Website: lowes
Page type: order-returns
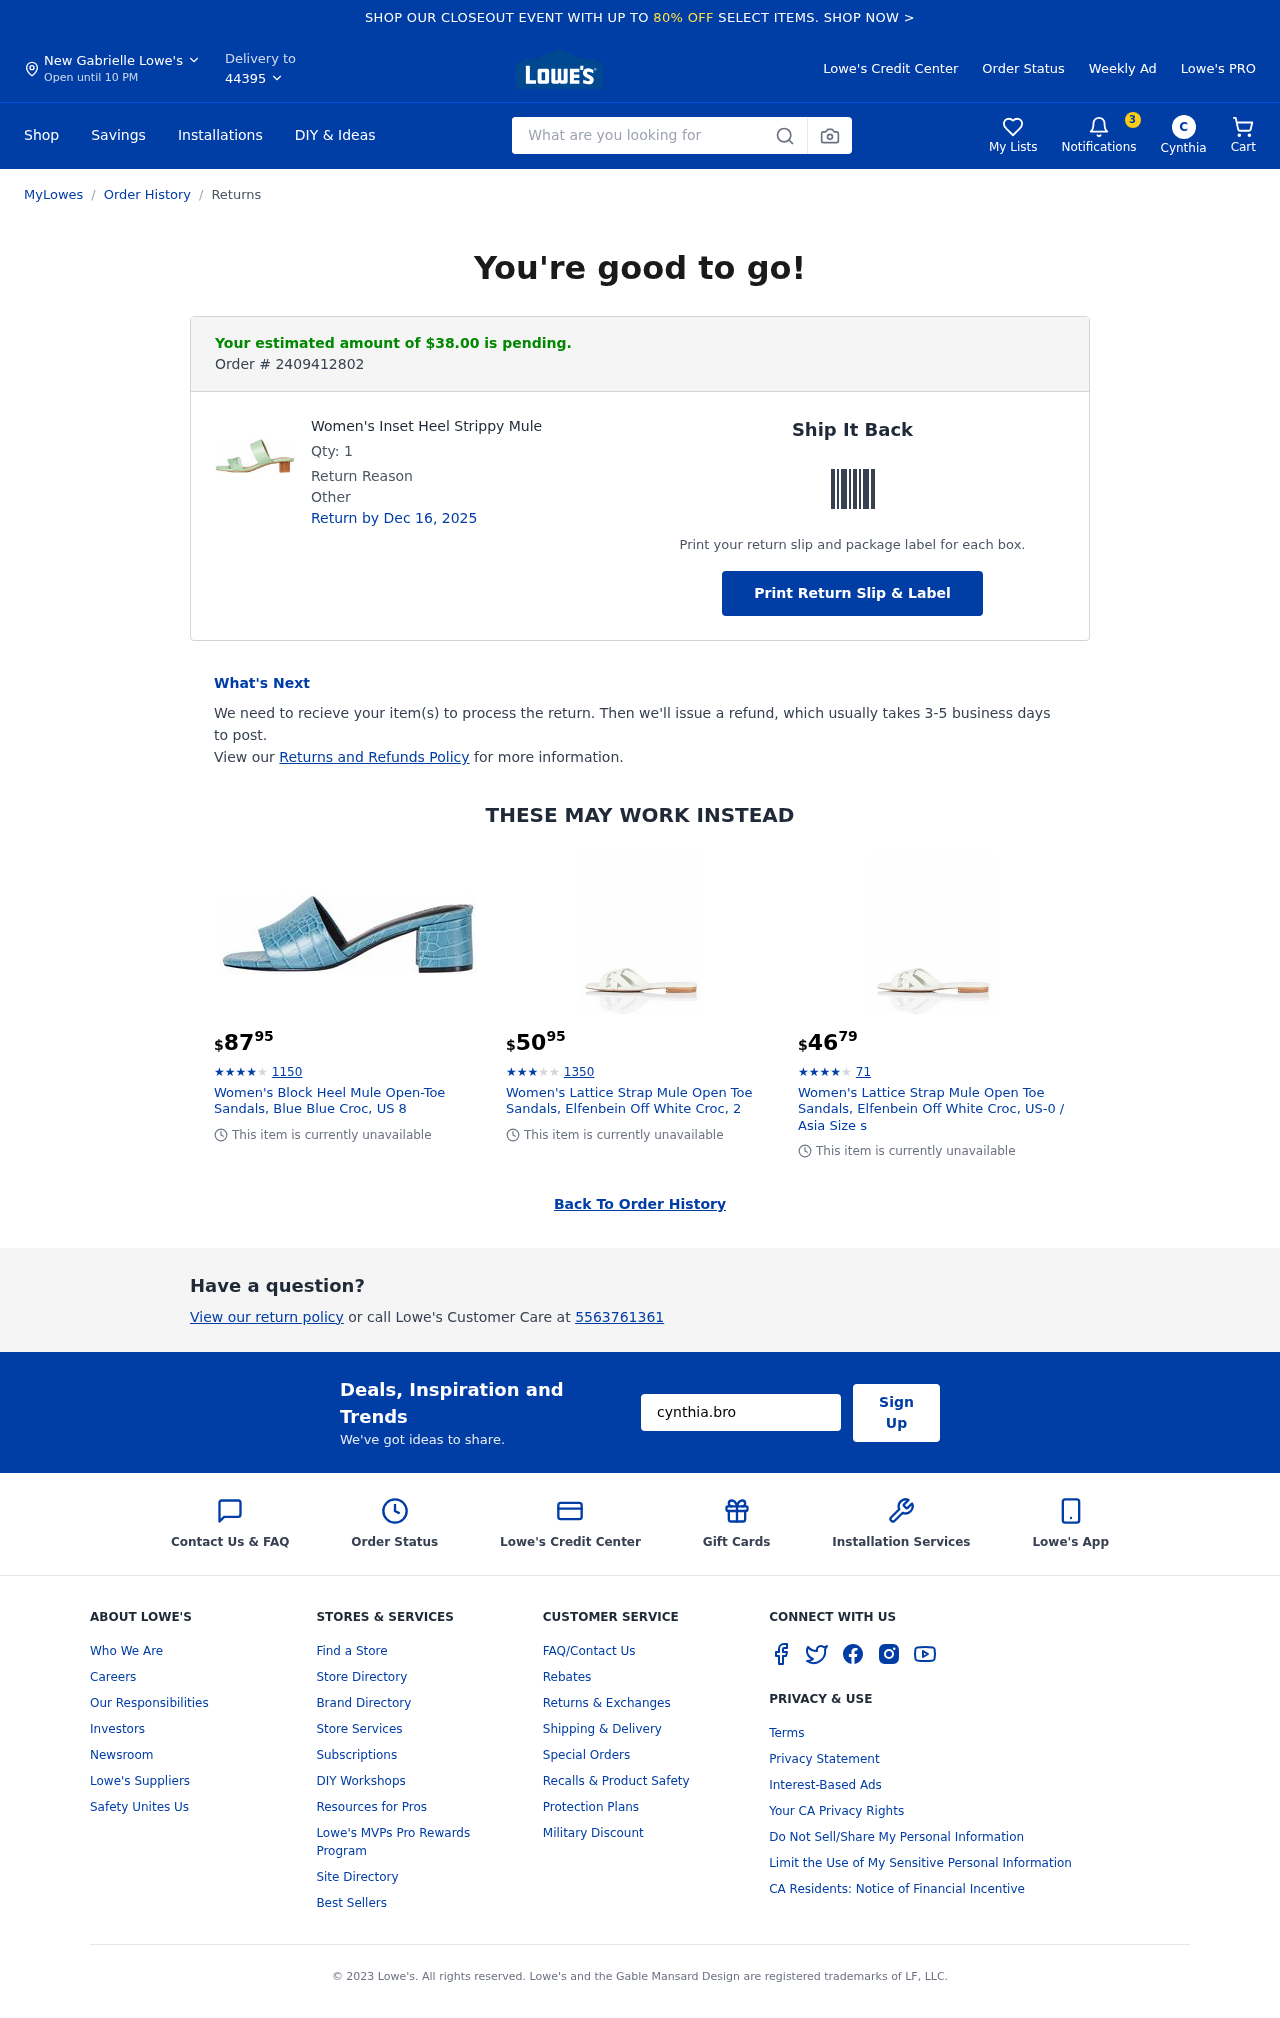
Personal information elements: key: PII_CITY
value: New Gabrielle
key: PII_EMAIL
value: cynthia.brown@gmail.com
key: PII_FIRSTNAME
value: Cynthia
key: PII_PHONE
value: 5563761361
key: PII_POSTCODE
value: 44395
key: PII_FIRSTNAME_INITIAL
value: C
Product elements: key: PRODUCT1_NAME
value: Women's Inset Heel Strippy Mule
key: PRODUCT1_QUANTITY
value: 1
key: PRODUCT2_NAME
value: Women's Block Heel Mule Open-Toe Sandals, Blue Blue Croc, US 8
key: PRODUCT2_NUM_RATINGS
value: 1150
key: PRODUCT2_PRICE
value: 87.95
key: PRODUCT2_RATING
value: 4.3
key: PRODUCT3_NAME
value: Women's Lattice Strap Mule Open Toe Sandals, Elfenbein Off White Croc, 2
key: PRODUCT3_NUM_RATINGS
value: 1350
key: PRODUCT3_PRICE
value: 50.95
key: PRODUCT3_RATING
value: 3.3
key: PRODUCT4_NAME
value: Women's Lattice Strap Mule Open Toe Sandals, Elfenbein Off White Croc, US-0 / Asia Size s
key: PRODUCT4_NUM_RATINGS
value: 71
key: PRODUCT4_PRICE
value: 46.79
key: PRODUCT4_RATING
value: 4.5
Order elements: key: ORDER_NUM_ITEMS
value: Cart
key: ORDER_TOTAL
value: Your estimated amount of $38.00 is pending.
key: ORDER_ID
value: Order # 2409412802
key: ORDER_RETURN_BY_DATE
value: Return by Dec 16, 2025
Search elements: key: HEADER_SEARCH
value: What are you looking for
Other elements: key: NOTIFICATION_COUNT
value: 3